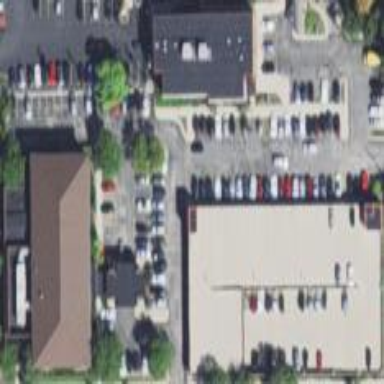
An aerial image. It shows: Parking area.